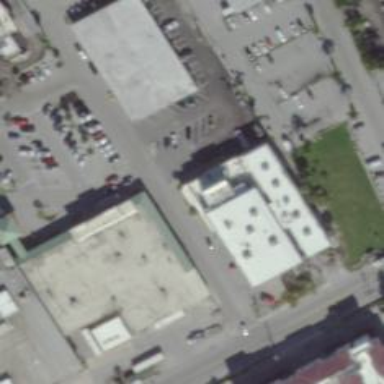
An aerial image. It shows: Cinema building.